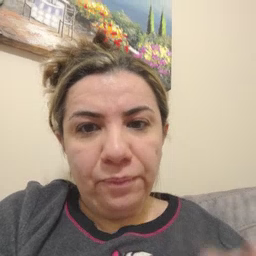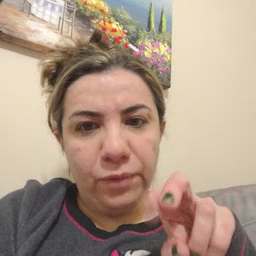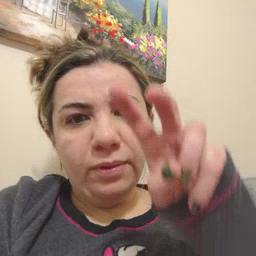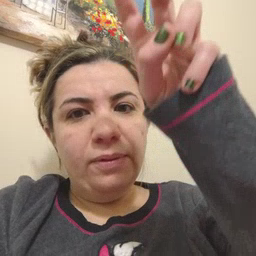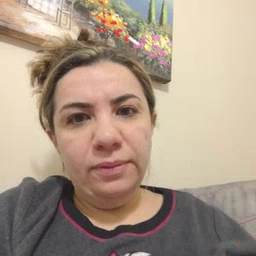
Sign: stairs